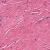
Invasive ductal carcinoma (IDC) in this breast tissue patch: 0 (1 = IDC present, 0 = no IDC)